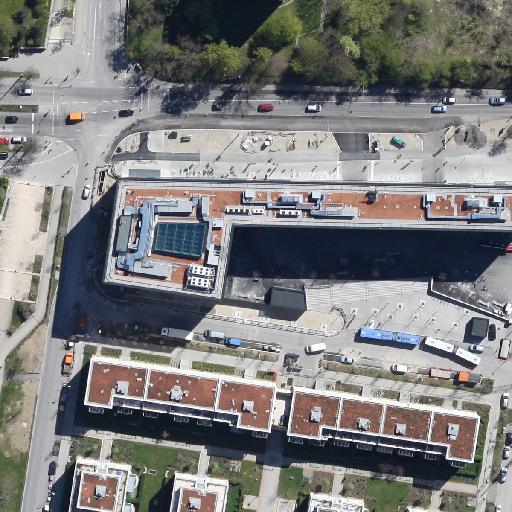
Referring expression: truck in the parking area